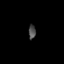
Tissue: prostate
Cell type: T cells
Senescence score: 0.3581
Nuclear area (px): 98
Mean DAPI intensity: 76.102